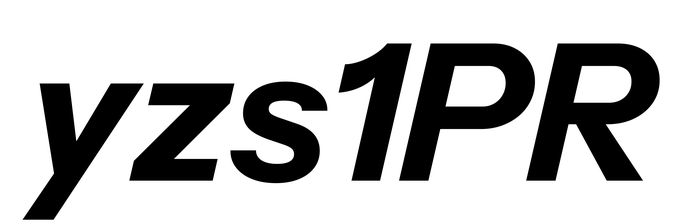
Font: InstrumentSans-Italic_Bold_Italic